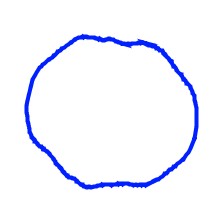
Shape: circle